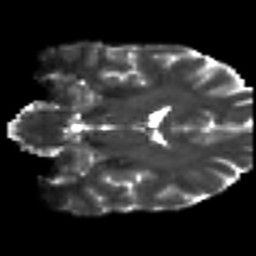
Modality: T2w
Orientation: coronal
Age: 37
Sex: male
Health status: healthy
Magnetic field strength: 3 T
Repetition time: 9 s
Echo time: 0.093 s